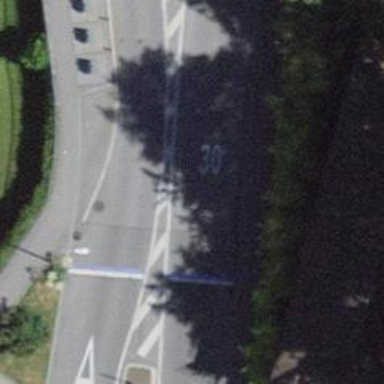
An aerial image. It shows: Residential road with chicane for traffic calming.